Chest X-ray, PA view. Patient: 76 years old, sex F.
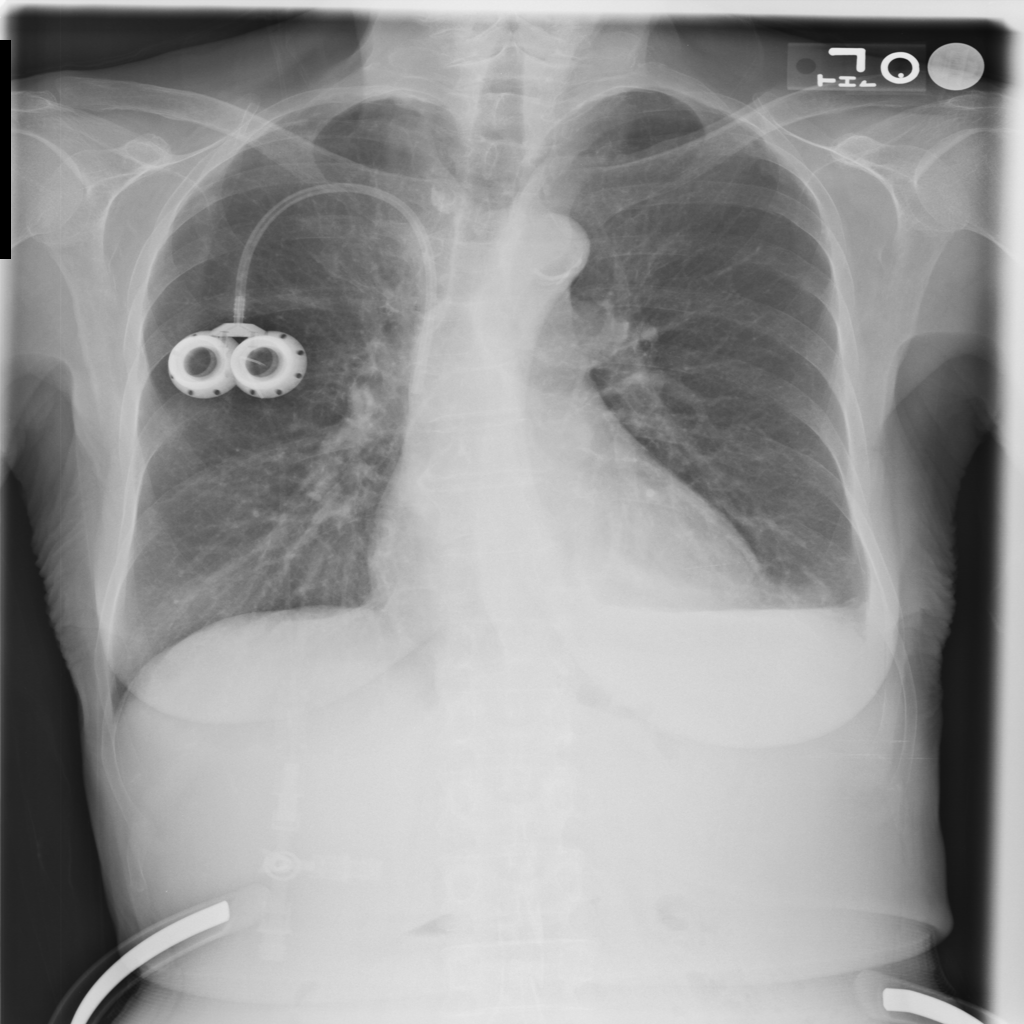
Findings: Atelectasis, Effusion